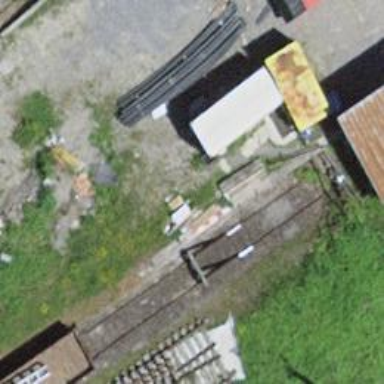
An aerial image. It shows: Railway buffer stop.